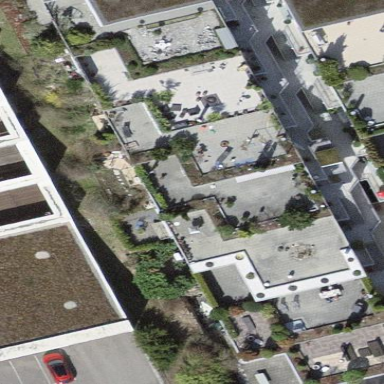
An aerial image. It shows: Residential building.